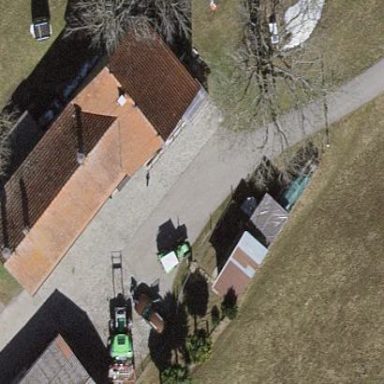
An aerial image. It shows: House converted into restaurant.